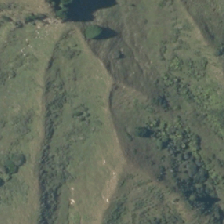
Land cover: manuka_kanuka